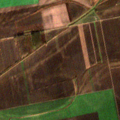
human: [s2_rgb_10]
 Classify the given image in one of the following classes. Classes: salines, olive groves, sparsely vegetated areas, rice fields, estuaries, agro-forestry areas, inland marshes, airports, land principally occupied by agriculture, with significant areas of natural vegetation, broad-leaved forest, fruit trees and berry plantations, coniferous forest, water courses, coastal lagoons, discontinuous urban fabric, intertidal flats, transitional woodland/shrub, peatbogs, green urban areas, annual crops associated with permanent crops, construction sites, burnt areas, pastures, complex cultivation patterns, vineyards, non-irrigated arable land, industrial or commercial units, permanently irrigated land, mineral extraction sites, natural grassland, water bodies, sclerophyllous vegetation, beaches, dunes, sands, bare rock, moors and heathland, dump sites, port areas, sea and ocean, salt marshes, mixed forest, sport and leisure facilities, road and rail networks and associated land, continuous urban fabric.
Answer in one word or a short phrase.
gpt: non-irrigated arable land